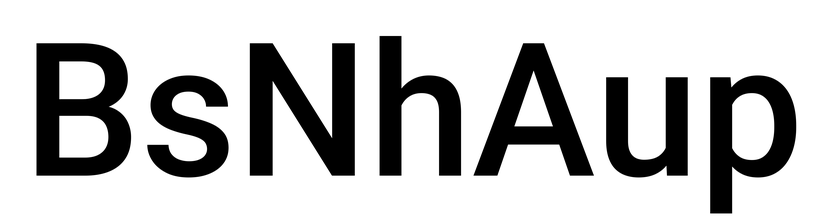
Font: Roboto_Medium